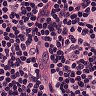
Metastatic tissue present: no